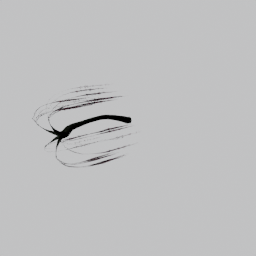
Label: nature